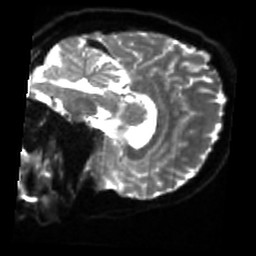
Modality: sbref
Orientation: sagittal
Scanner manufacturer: siemens
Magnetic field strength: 3 T
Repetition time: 4 s
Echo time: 0.0594 s